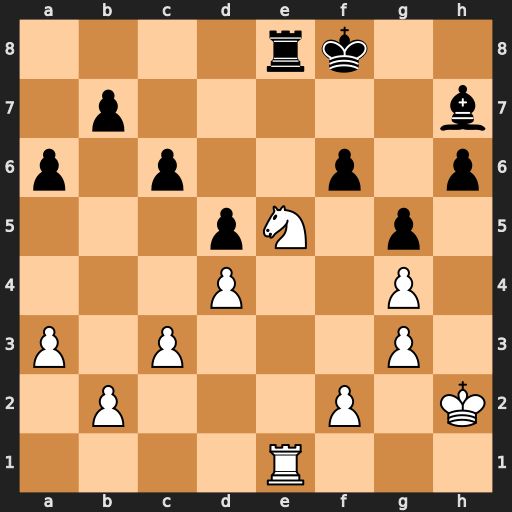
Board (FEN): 4rk2/1p5b/p1p2p1p/3pN1p1/3P2P1/P1P3P1/1P3P1K/4R3
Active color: w
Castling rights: -
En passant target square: -
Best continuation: Nd7+ Kf7 Rxe8